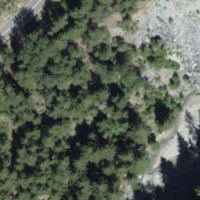
EUNIS habitat code: 44
Species observed at this site:
Coccinella septempunctata